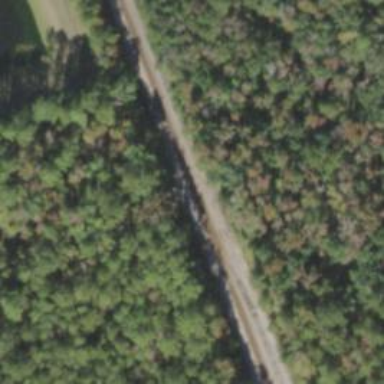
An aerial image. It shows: Railway track.